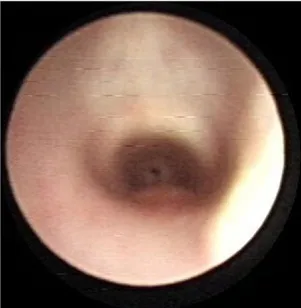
(C) Cervical stenosis was observed through the subglottic region during flexible bronchoscopy.
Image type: endoscopy (airway_endoscopy)